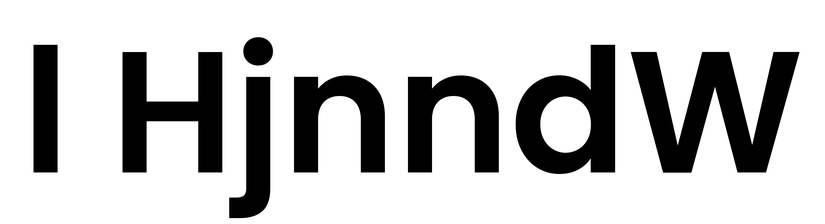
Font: Poppins-SemiBold